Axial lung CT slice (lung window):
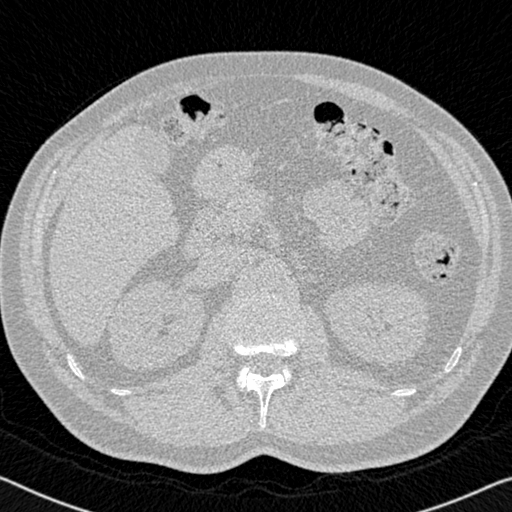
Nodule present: no